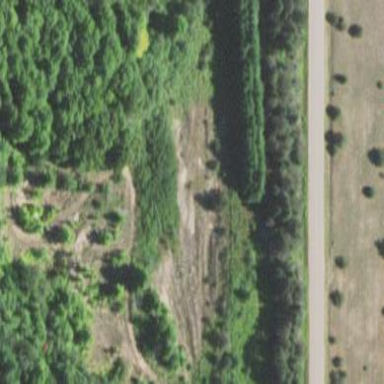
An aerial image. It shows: Quarry area.